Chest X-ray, PA view. Patient: 29 years old, sex F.
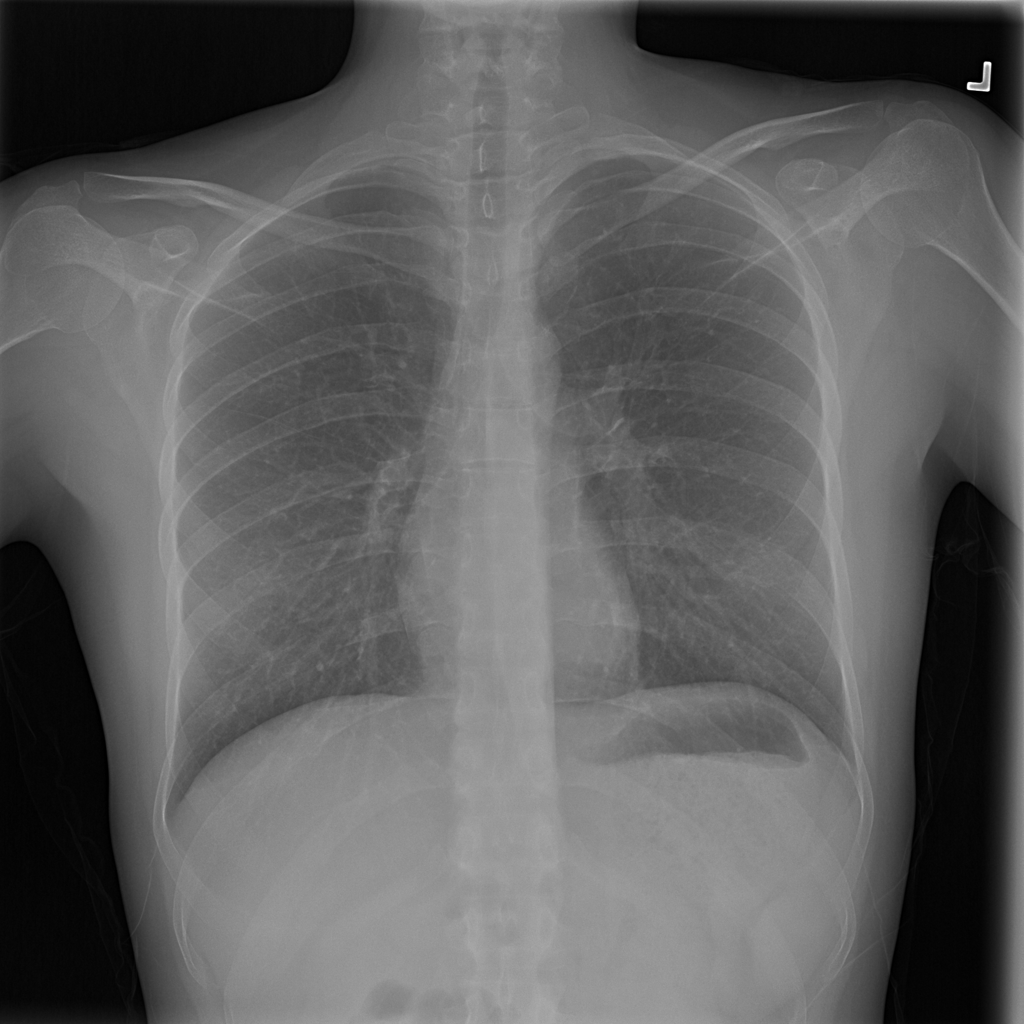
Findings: No Finding